Question: I am learning Python 2.7 and trying to write a function in a module named like this:
'''
def compare(a,b,c):
if a - 3 == 8:
return "I like a!"
elif b == c:
return "I like c!"
else:
return "I like b!"
'''
When I try to call the function in the moudle named which is presented with detail code at the end of the qustion, I am told like this as presented as the following on the screen shot:

I guess the problem is on 'a', but what should I do to use the function? Thank you!
------ the following is the module app02.py rooted from web.py 0.3------
'''
import web
import new5
urls = (
'/dyear', 'Index'
)
app = web.application(urls, globals())
render = web.template.render('/Users/Administrator/projects/gothonweb/templates/', base="layout01")
class Index(object):
def GET(self):
return render.hello_form01()
def POST(self):
form01 = web.input(a_year=1980)
form02 = web.input(a_month=01)
form03 = web.input(a_day=01)
greeting = "Your result from app02 is %s" % (new5.compare(form01, form02, form03))
return render.index(greeting = greeting)
if __name__ == "__main__":
app.run()
'''
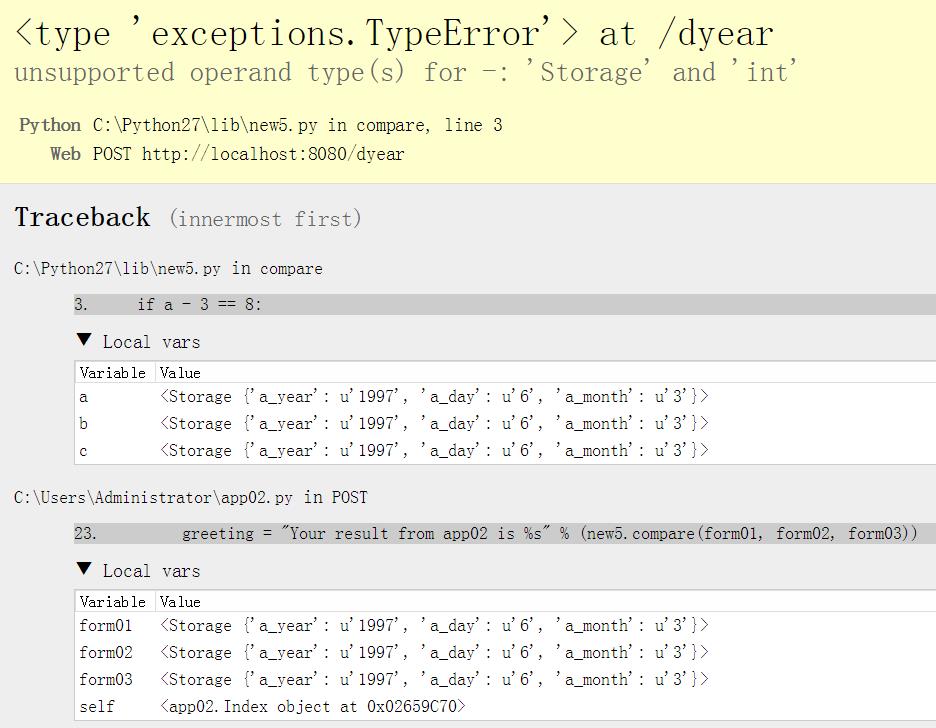
Answer: Instead of passing the whole 'Storage' object to compare(), you should access a_year in form01, a_month in form02 and a_day in form03 objects like 'form01.a_year', 'form2.a_month' or 'form3.a_day'
So your function call should look something like
'''
greeting = "Your result from app02 is %s" % (new5.compare(form01.a_year, form02.a_month, form03.a_day))
'''
Also, note this from the <URL>
> Note that the web.input() values will be strings even if there are
numbers passed to it.
so you'll need to typecast your web.input from string to the required type(here int) like so
'''
if int(a) - 3 == 8:
'''